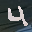
Label: 4